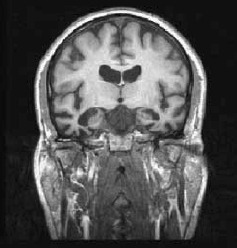
Label: notumor